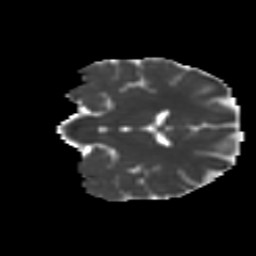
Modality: MD
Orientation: coronal
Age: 17
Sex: male
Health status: ill
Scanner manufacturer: ge
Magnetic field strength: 3 T
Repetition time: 6.752 s
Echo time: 0.079 s